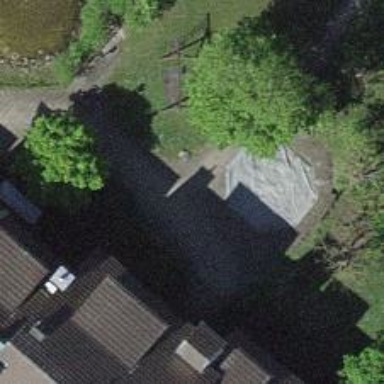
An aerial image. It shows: Group of garages.